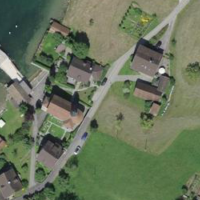
EUNIS habitat code: 14
Species observed at this site:
Juglans regia
Passer domesticus
Milvus migrans